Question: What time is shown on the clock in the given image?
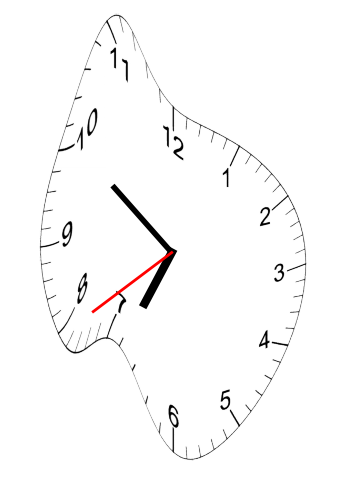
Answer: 06:50:39